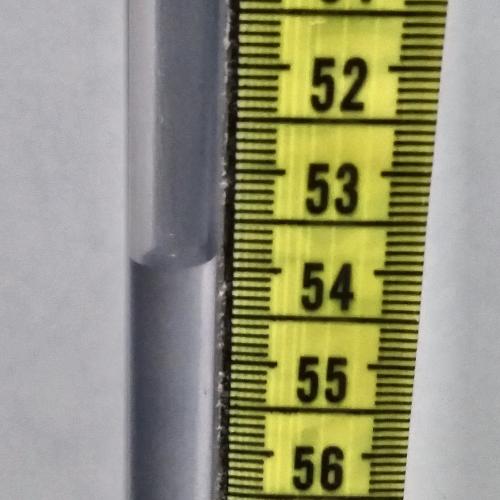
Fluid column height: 53.9 cm